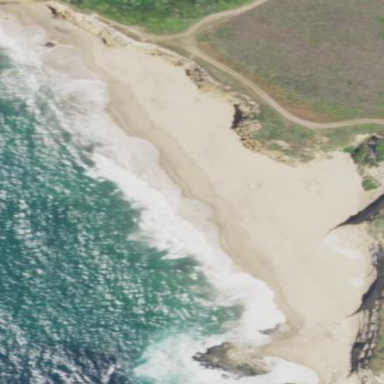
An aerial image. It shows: Beautiful beach with natural surroundings.